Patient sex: F
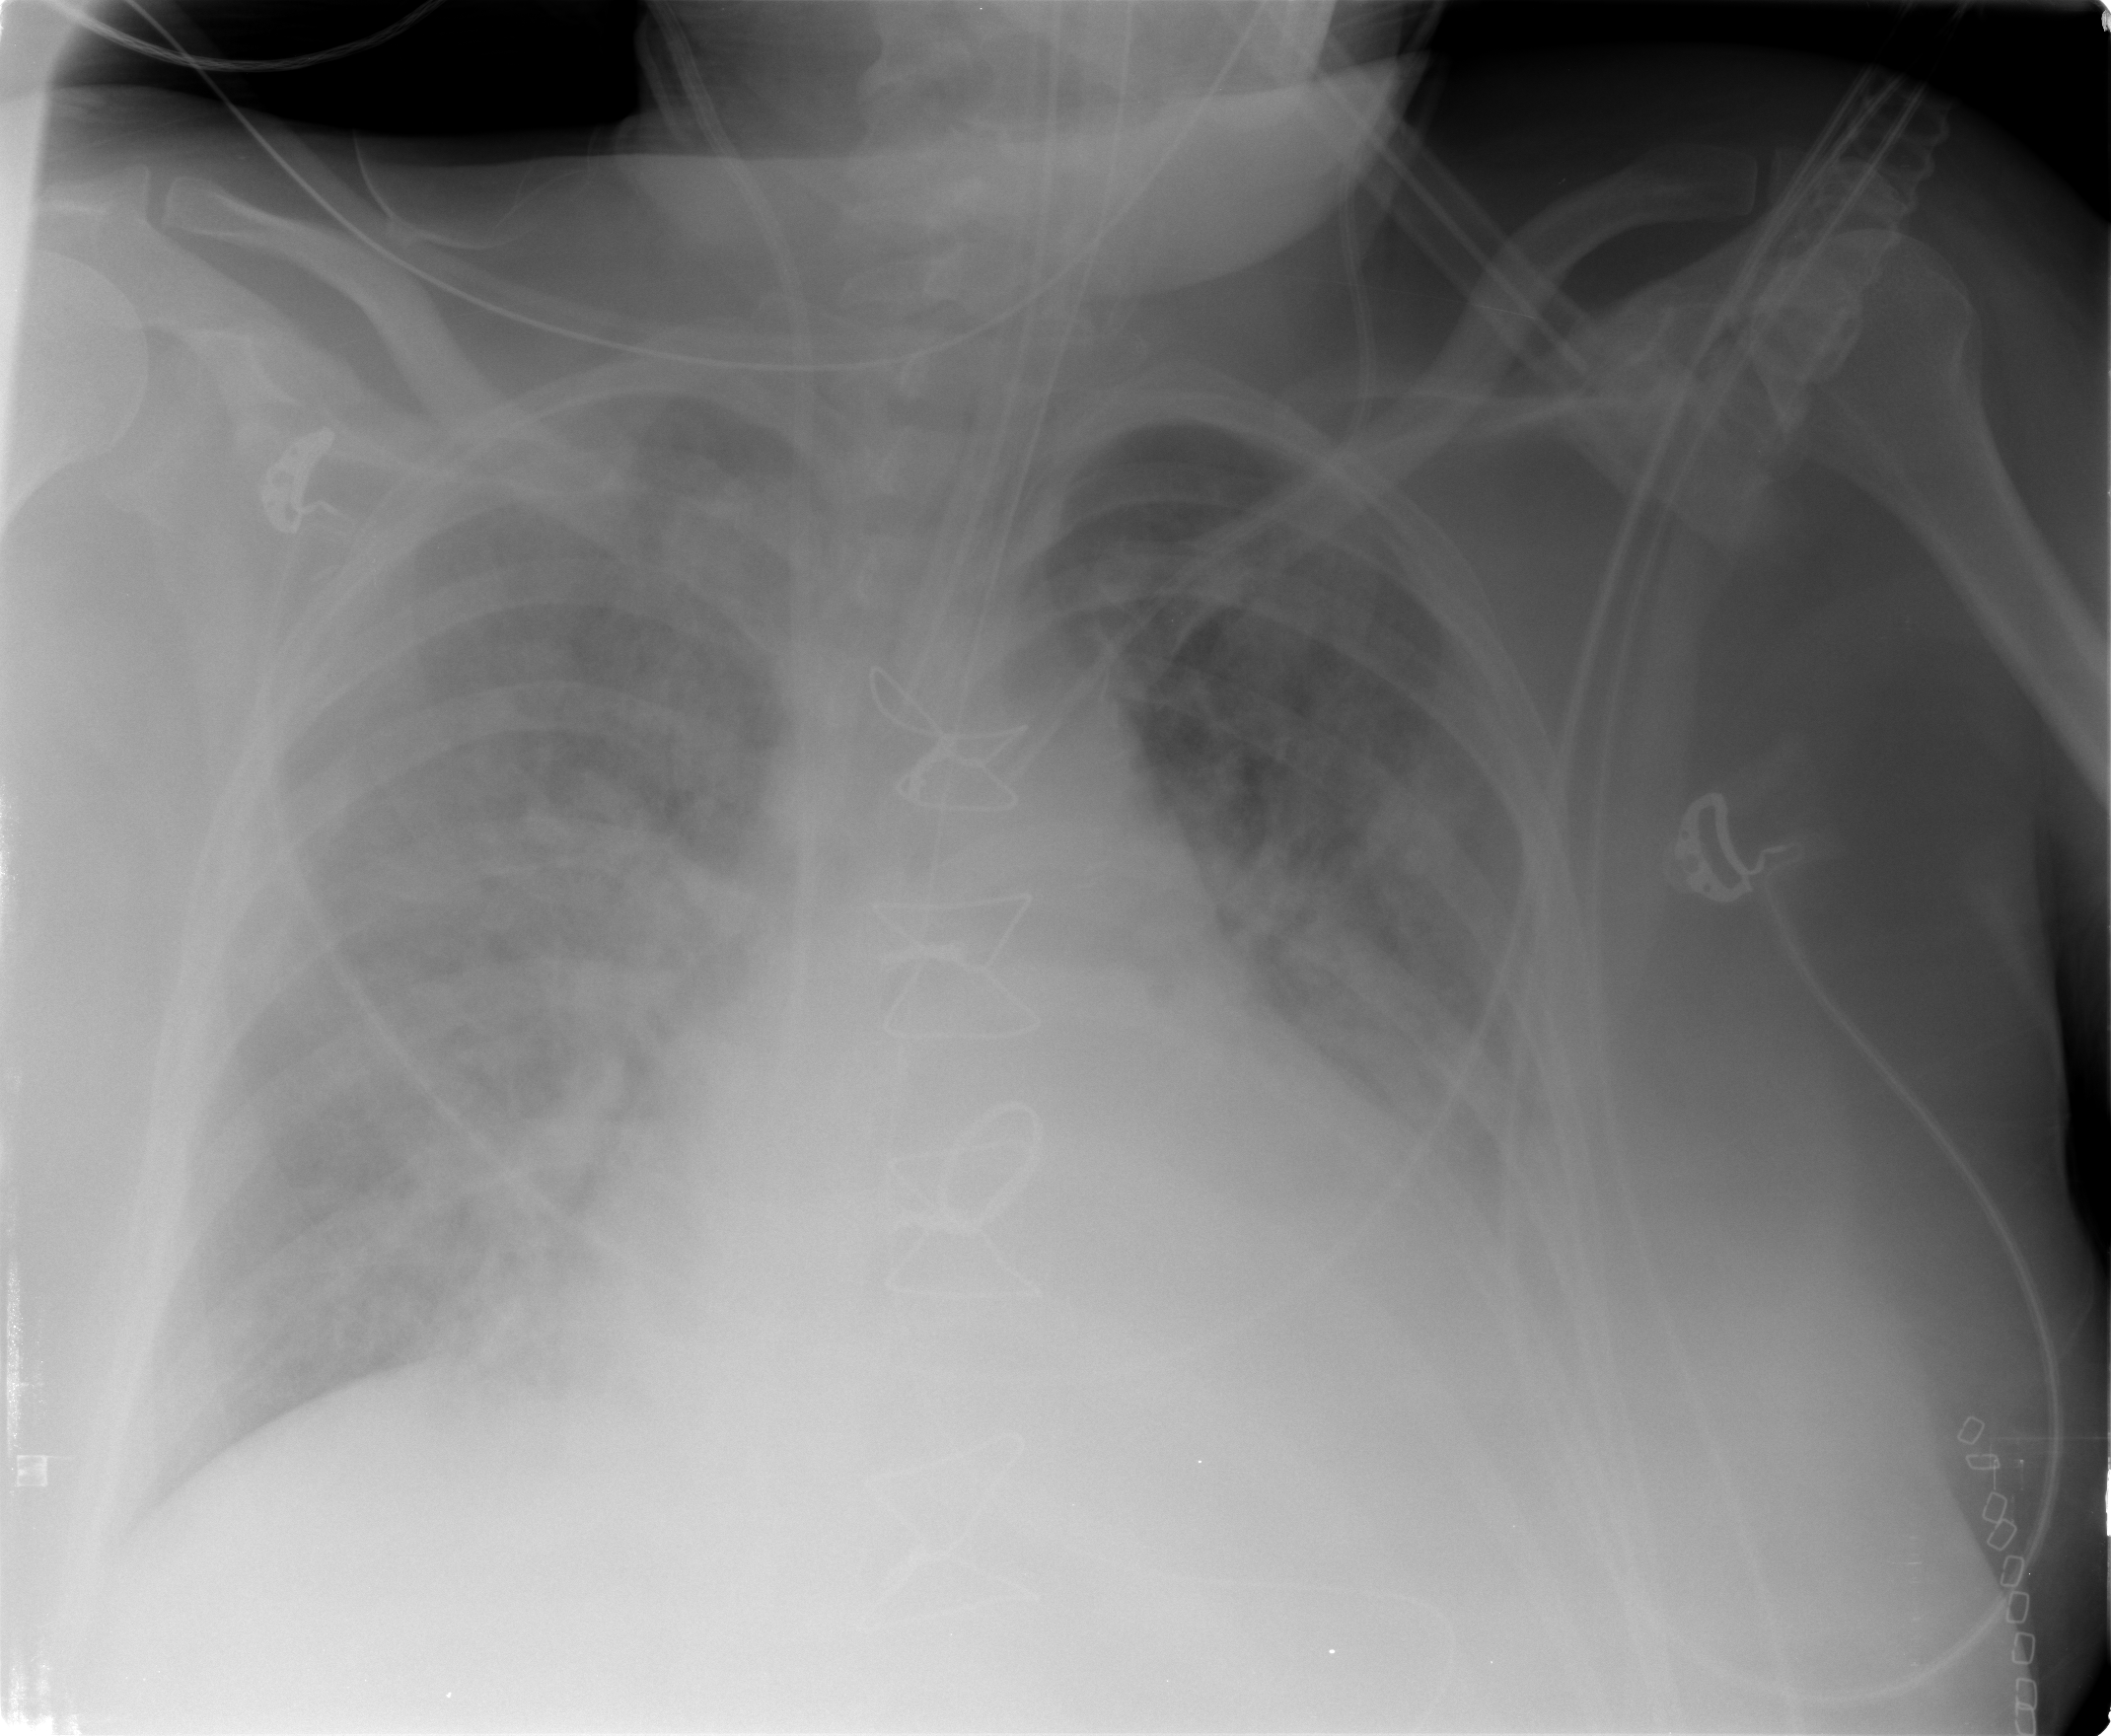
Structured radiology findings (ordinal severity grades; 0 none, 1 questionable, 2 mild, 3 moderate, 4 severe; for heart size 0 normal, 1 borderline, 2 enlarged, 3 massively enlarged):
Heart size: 3
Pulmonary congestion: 4
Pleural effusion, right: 2
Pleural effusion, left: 2
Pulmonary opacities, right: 4
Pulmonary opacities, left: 4
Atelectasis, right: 3
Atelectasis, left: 3